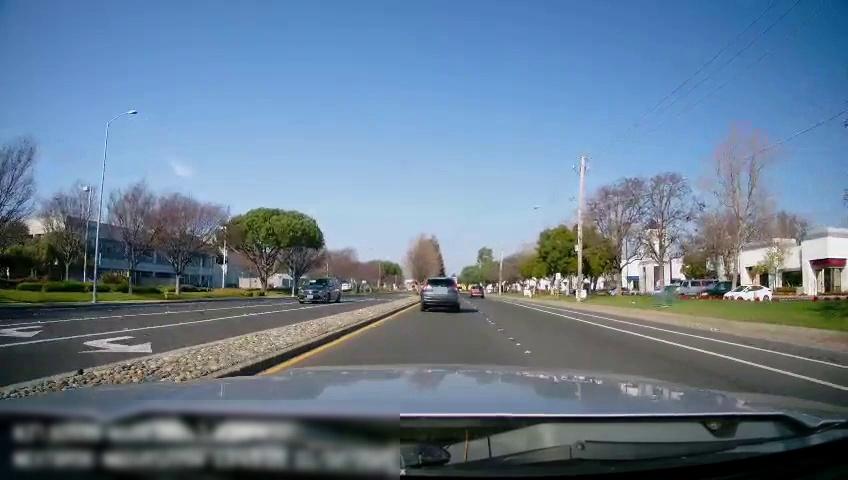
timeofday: Day
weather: Sunny
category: Drivable Space
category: Drivable Space
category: Vehicles | SUV
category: Vehicles | SUV
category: Vehicles | SUV
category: Lanes | Alternate Lane
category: Lanes | Alternate Lane
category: Lanes | Alternate Lane
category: Lanes | Current Lane
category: Lanes | Opposite Lane
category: Lanes | Opposite Lane